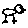
Label: bird